Interaction volume radius: 5 \u00c5
Interaction volume height: 15 \u00c5
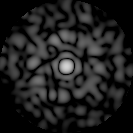
Disorder parameter: 0.8875